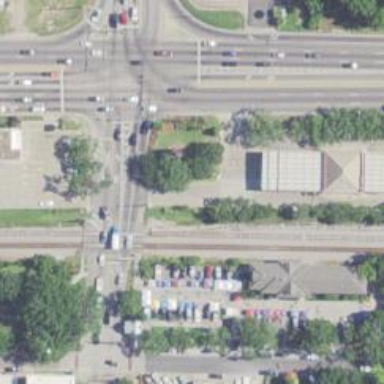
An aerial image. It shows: Railway crossing.